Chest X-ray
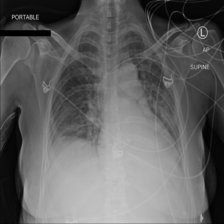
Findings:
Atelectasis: positive
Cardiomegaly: negative
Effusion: positive
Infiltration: positive
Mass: negative
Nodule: negative
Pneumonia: negative
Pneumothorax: negative
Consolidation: negative
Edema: negative
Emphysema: negative
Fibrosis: negative
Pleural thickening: negative
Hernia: negative